Current action and preconditions to check: trajectory_clear

Your task: For each precondition in the list above, predict whether it will hold at this action.

Consider the current scene as observed from the mobile robot's camera, and analyze the predicted future states of all dynamic agents (e.g., people, animals, vehicles, or any moving entities) within the NEXT SECOND.

IMPORTANT: Only answer "very likely" if you are absolutely certain—based on strong, clear evidence—that a dynamic agent will violate the precondition in the predicted future state. Do NOT answer "very likely" for unlikely, ambiguous, or low-probability risks.

Ask yourself for each precondition: Is there a high probability, with clear and convincing evidence, that the predicted future states of any dynamic agent will interfere with the predicted future state of the currently executing action within the NEXT SECOND, causing that precondition to fail?

Assess the risk level based on these predictions. Use "likely" or "very likely" if motions create a clear risk of interference.

Use "neutral" or "improbable" if agents are nearby but their predicted paths are clearly diverging or non-conflicting.

Failure Risk Categories: "very improbable", "improbable", "neutral", "likely", "very likely"

Answer Format: Output ONLY the probability_of_failure value from these categories: "very improbable", "improbable", "neutral", "likely", "very likely"

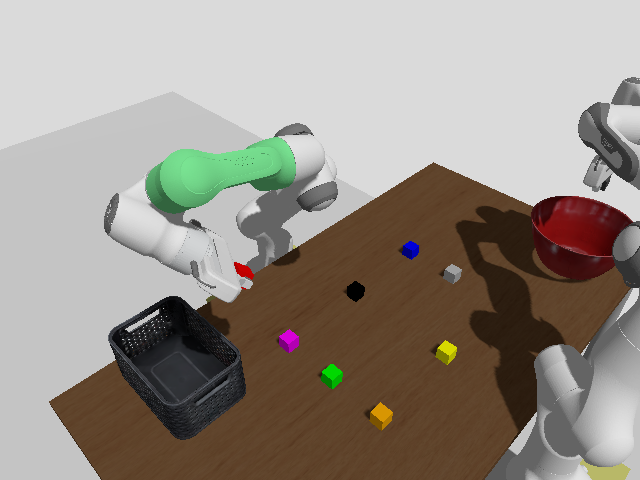

Answer: very improbable